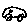
Label: car